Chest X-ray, AP view. Patient: 31 years old, sex F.
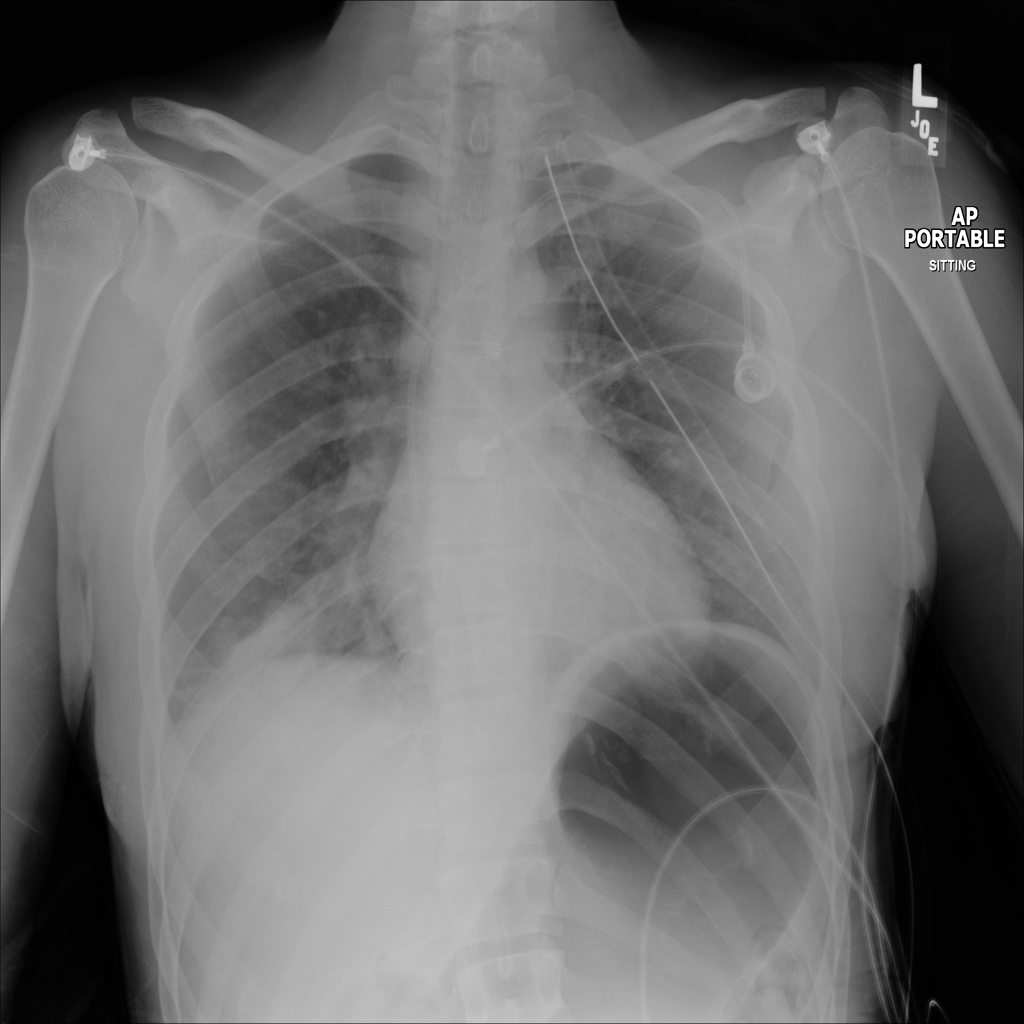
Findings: No Finding